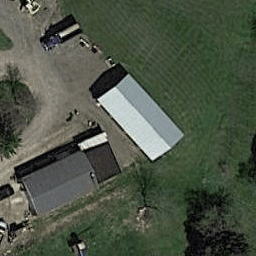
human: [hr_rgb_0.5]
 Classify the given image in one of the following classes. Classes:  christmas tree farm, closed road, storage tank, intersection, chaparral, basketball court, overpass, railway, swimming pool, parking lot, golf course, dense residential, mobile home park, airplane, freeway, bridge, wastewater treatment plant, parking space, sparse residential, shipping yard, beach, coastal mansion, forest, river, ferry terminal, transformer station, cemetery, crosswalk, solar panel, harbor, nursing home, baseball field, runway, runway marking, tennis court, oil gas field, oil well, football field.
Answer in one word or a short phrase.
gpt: sparse residential